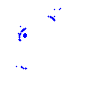
Particle: proton